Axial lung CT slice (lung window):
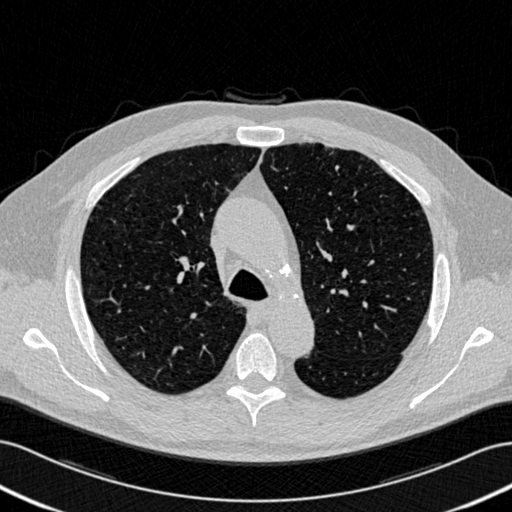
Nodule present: no